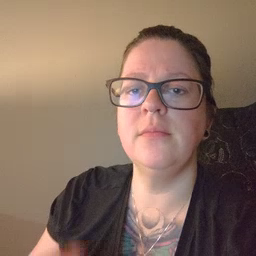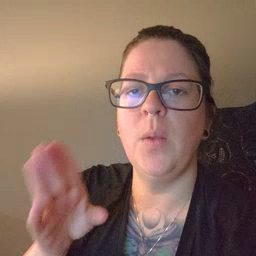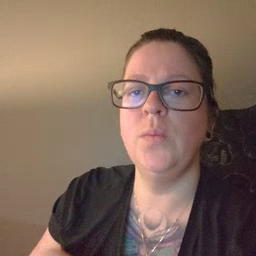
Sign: hello